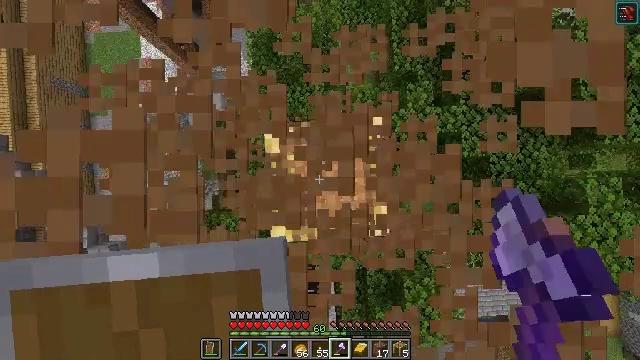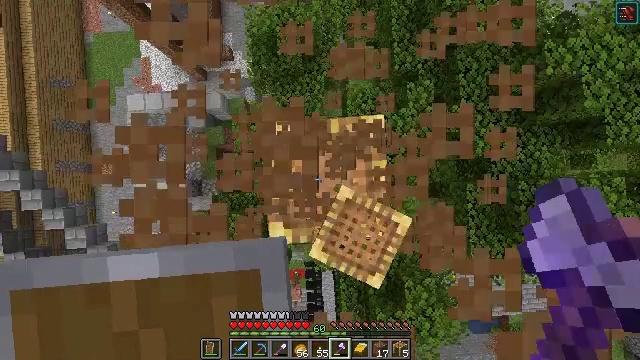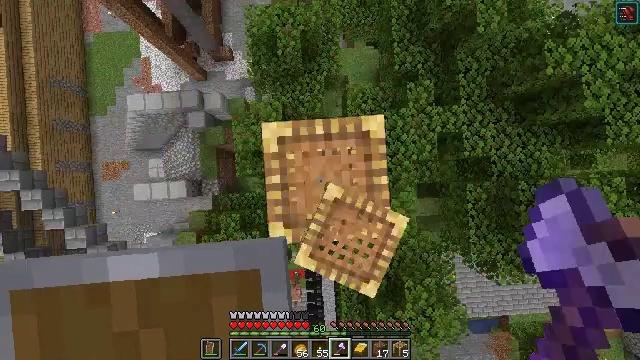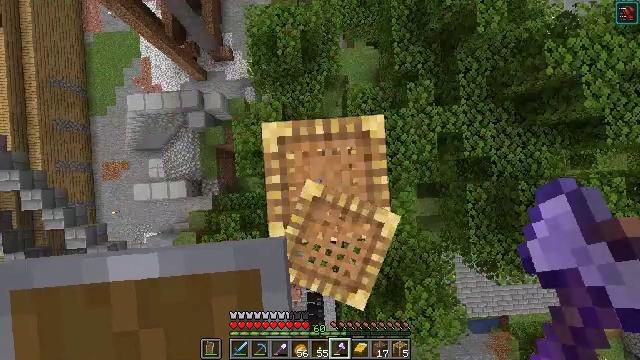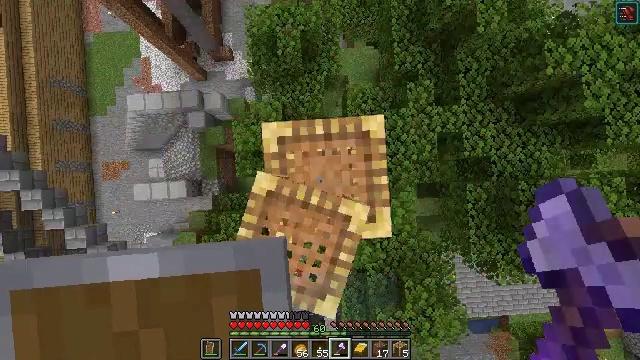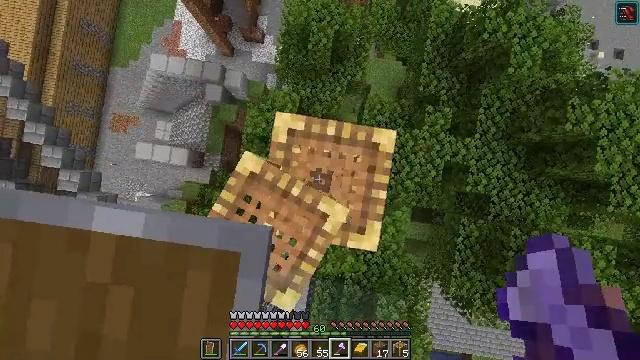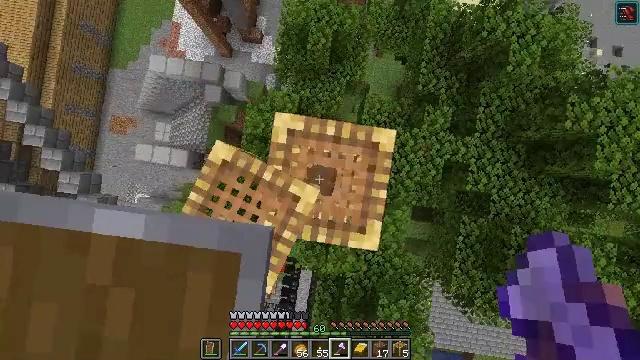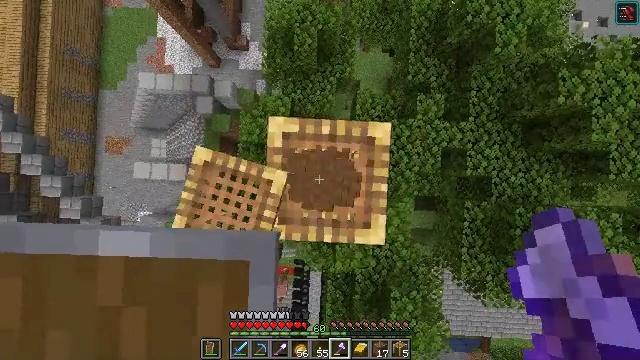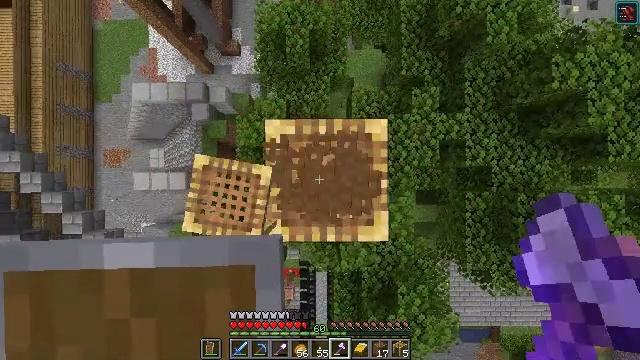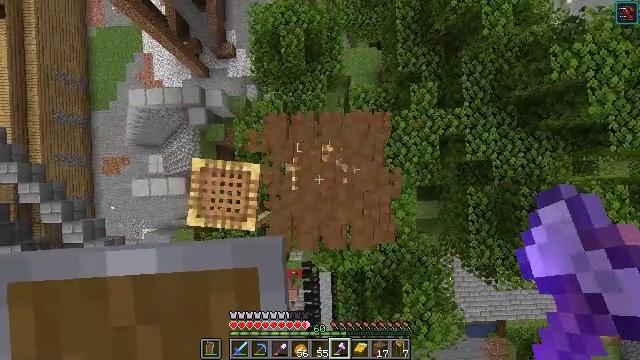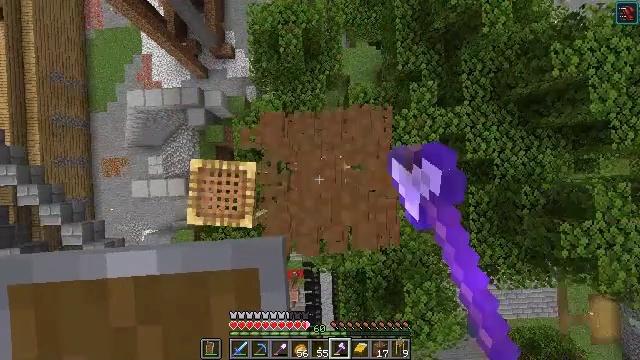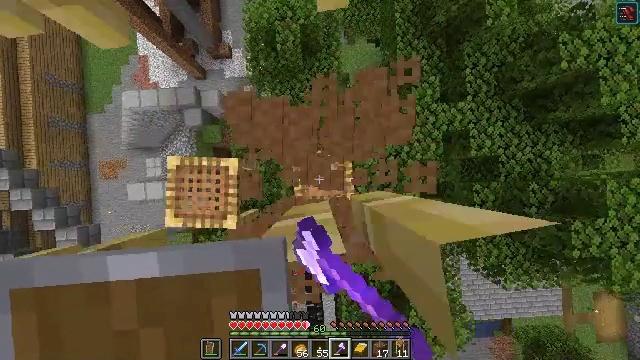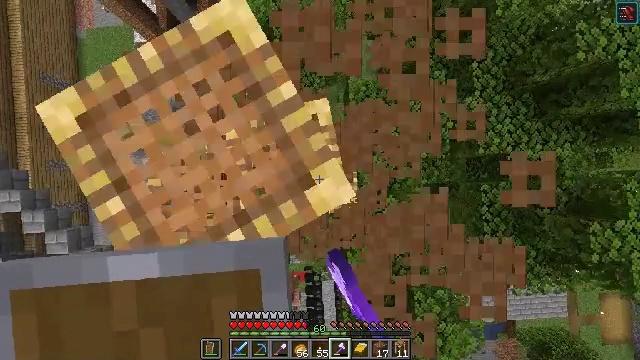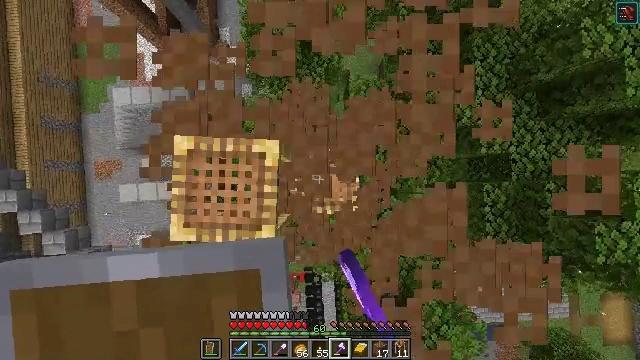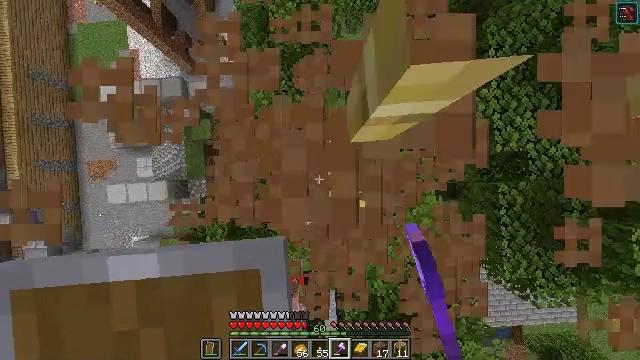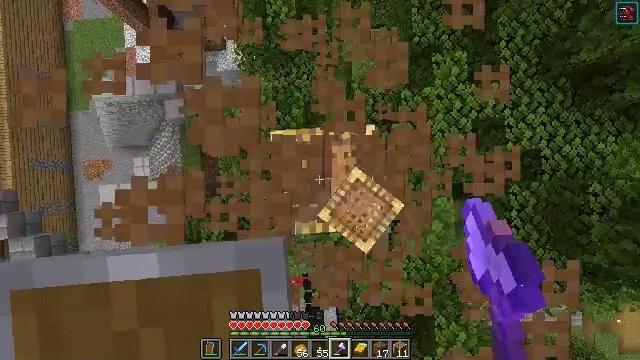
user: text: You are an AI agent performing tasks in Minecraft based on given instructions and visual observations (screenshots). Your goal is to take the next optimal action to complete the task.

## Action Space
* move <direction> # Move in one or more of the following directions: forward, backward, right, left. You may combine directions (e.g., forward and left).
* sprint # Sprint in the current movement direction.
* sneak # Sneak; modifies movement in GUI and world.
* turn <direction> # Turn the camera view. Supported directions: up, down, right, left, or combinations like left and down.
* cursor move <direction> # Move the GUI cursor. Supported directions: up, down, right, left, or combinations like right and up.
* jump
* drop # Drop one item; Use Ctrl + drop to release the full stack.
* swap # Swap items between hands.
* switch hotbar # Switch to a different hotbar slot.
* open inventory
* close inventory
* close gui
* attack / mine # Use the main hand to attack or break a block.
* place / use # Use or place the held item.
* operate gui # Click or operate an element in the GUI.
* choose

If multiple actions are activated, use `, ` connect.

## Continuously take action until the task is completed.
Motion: motion action
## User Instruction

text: Mine scaffolding to move it.
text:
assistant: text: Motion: no_op
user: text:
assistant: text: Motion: no_op
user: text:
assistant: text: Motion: no_op
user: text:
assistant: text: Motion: no_op
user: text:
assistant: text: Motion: no_op
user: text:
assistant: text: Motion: no_op
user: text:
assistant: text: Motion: no_op
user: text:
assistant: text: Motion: no_op
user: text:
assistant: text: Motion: attack / mine
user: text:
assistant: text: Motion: attack / mine
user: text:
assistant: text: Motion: no_op
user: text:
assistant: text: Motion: no_op
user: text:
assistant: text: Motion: no_op
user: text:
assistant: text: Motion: no_op
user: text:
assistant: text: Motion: no_op
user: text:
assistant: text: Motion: no_op
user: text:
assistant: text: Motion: no_op
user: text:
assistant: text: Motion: no_op
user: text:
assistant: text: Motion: attack / mine
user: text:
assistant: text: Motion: attack / mine
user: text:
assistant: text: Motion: attack / mine
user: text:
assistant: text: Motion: no_op
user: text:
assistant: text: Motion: no_op
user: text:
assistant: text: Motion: no_op
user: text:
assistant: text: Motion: no_op
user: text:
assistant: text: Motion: no_op
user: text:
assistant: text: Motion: no_op